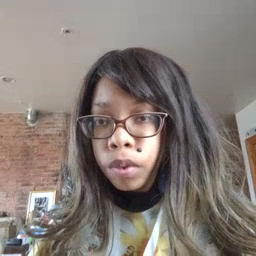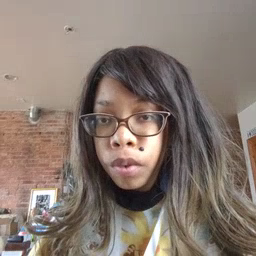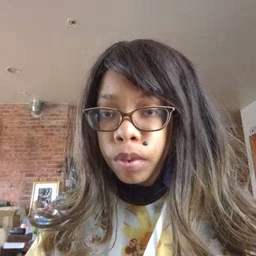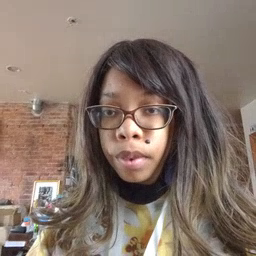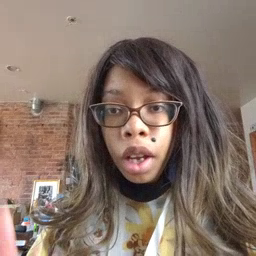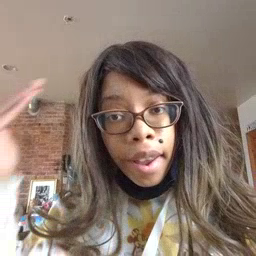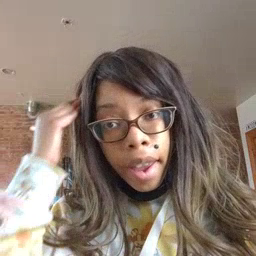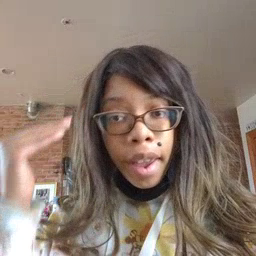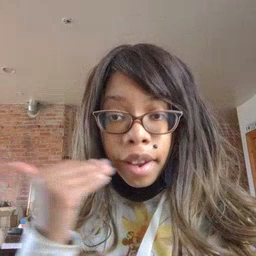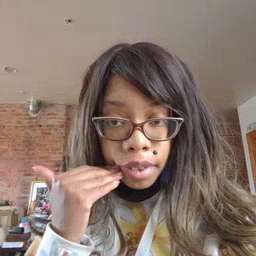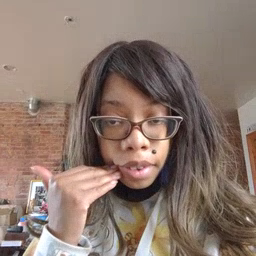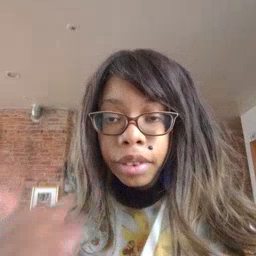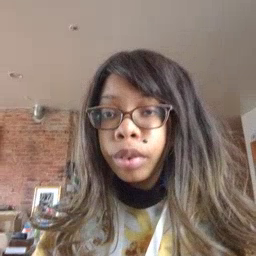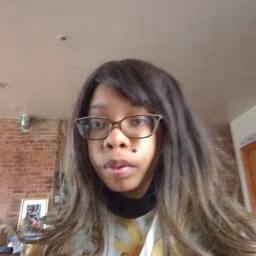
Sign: head